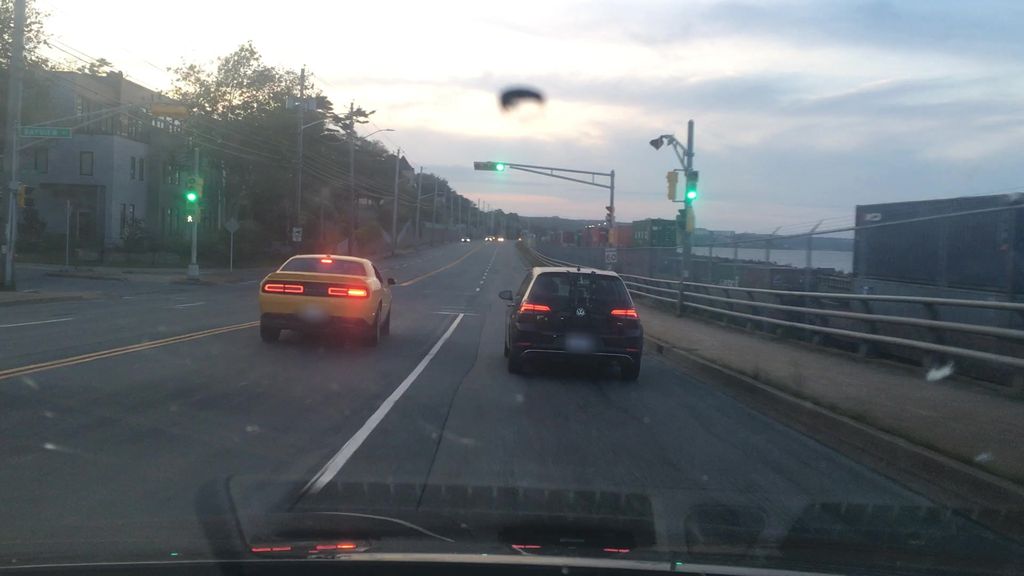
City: halifax